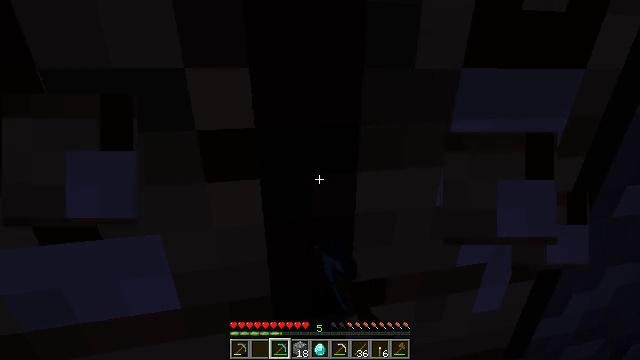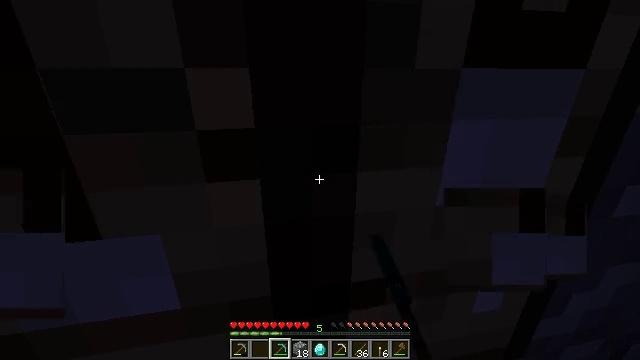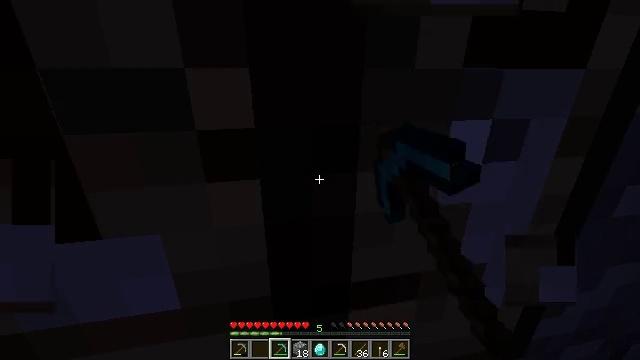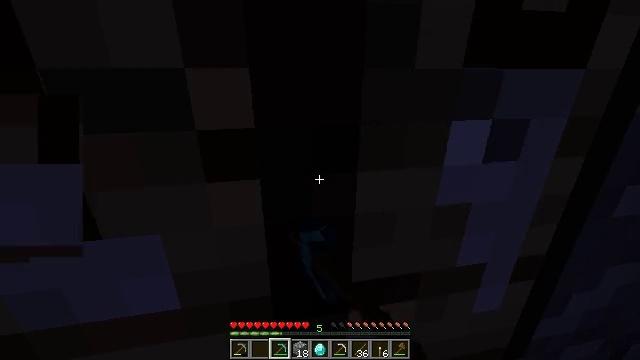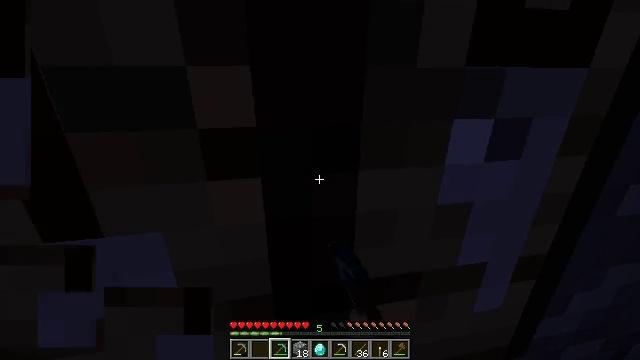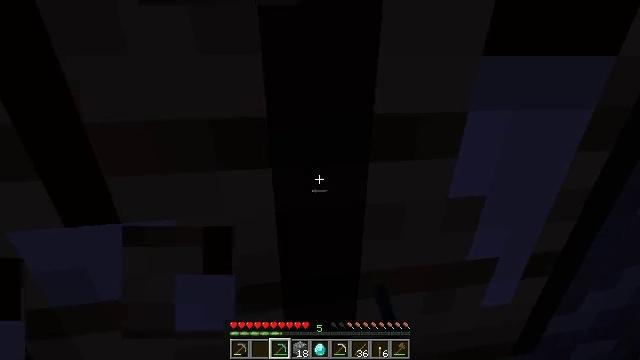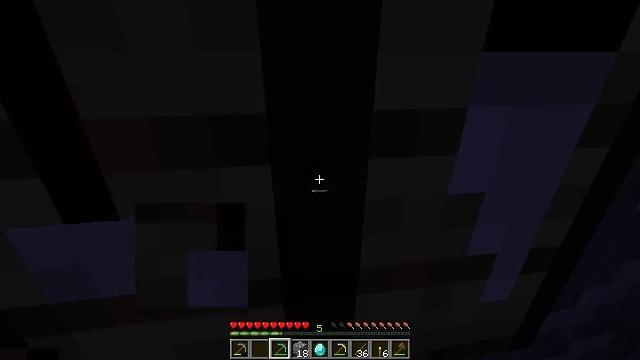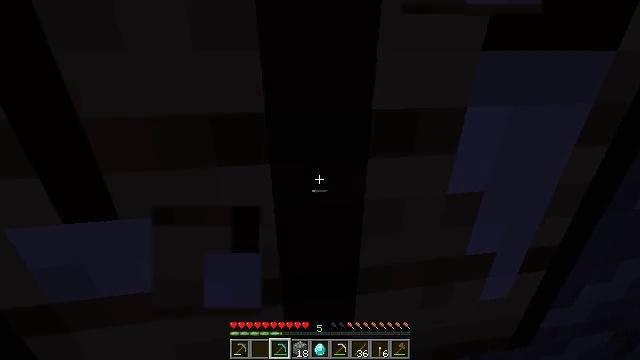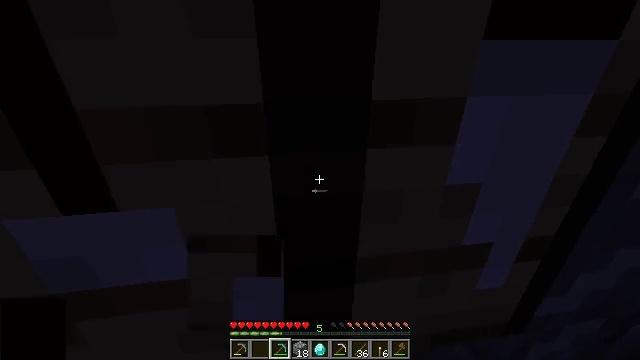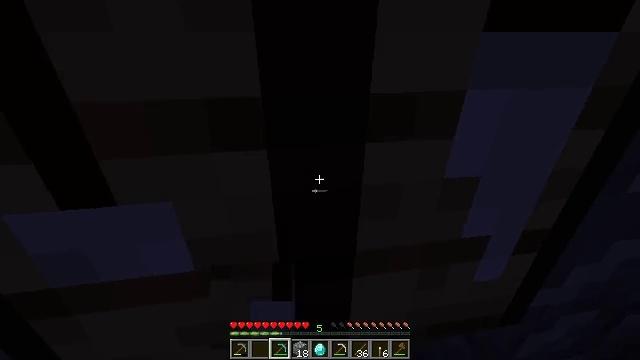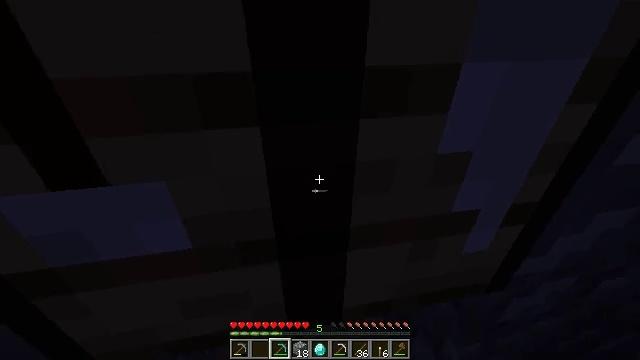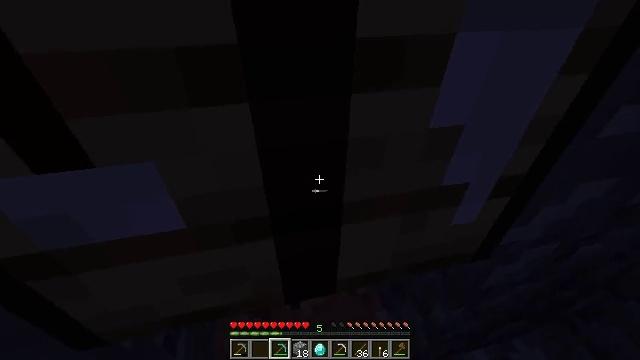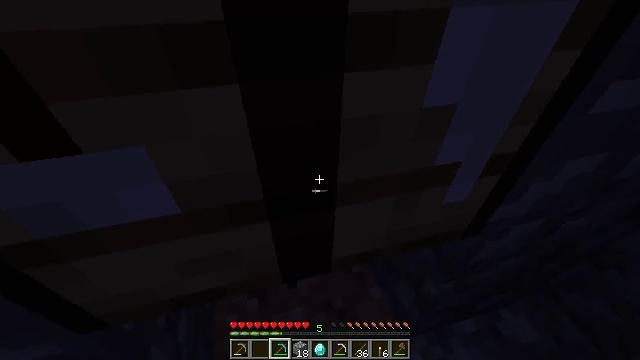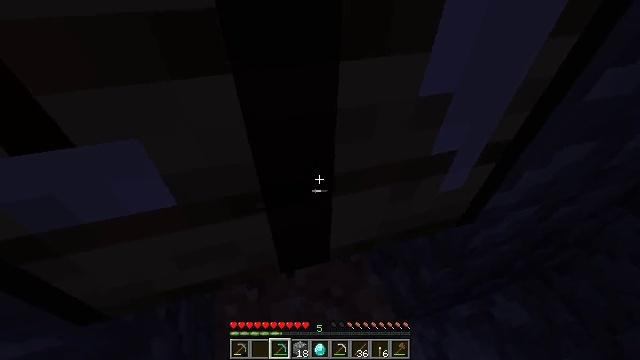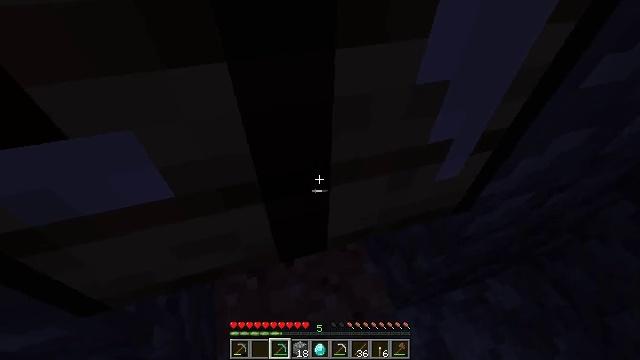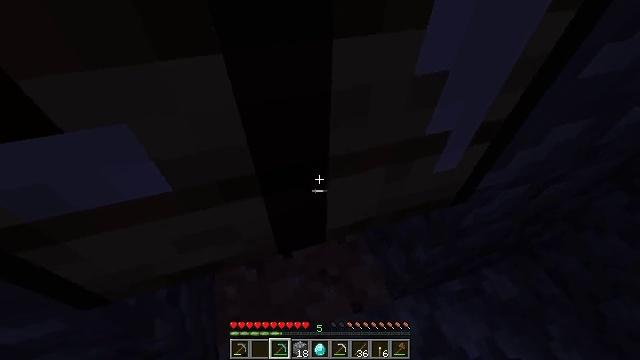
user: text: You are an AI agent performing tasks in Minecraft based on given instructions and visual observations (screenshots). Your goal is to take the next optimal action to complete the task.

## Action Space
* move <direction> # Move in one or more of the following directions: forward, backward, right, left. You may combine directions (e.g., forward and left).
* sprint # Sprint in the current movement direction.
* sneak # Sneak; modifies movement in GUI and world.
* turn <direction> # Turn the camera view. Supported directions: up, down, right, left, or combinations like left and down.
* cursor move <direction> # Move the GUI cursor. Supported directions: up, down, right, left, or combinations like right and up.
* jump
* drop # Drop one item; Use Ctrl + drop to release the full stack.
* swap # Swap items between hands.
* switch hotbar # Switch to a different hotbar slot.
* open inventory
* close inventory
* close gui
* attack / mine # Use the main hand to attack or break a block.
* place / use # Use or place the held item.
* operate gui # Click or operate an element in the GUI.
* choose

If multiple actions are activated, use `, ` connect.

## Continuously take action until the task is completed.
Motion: motion action
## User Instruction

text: Put back the crafting table.
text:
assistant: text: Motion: attack / mine
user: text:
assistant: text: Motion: attack / mine
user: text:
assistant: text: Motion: attack / mine
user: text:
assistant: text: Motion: attack / mine
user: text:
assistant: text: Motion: turn left and down
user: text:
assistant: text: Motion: no_op
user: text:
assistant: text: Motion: no_op
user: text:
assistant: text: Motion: turn down
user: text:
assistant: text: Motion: turn down
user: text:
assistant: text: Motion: turn right and down
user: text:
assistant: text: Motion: turn right and down
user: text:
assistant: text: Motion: turn right and down
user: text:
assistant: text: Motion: turn right and down
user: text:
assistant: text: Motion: turn down
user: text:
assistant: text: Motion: turn down
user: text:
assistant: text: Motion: no_op
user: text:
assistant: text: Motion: no_op
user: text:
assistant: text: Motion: turn right and up
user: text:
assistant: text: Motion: turn left and up
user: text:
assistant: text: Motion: turn left and up
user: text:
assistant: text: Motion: attack / mine
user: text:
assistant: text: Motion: turn left, attack / mine
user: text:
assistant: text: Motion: attack / mine
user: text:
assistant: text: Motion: attack / mine
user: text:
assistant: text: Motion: attack / mine
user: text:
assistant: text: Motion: attack / mine
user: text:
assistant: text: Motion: attack / mine
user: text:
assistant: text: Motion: attack / mine
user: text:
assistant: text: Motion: attack / mine
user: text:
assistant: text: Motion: attack / mine